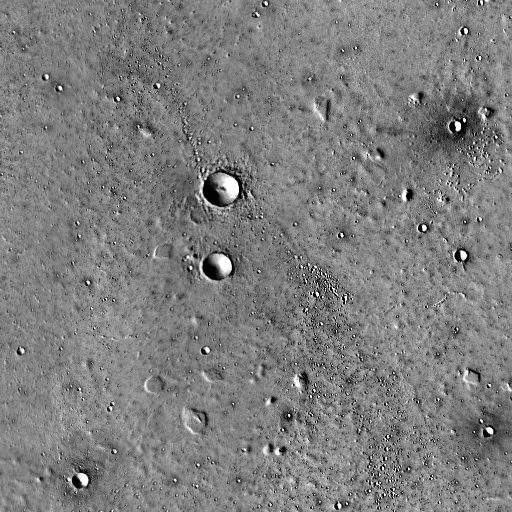
Crater classes present: Background, Other, Buried, Secondary